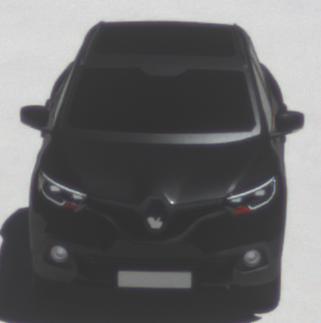
Make: Renault
Model: Kadjar ENERGY TCe 130
Detailed model: Kadjar
Model produced from: 2015/05
Model produced until: 2018/08
Doors: 5
Color: black
Road condition: dry road
Daytime: midday
Contrast: high contrast